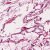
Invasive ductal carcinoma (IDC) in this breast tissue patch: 0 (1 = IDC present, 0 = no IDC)